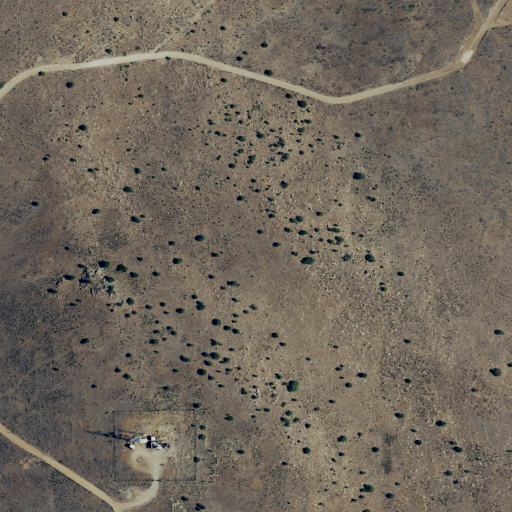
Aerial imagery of mountain in Texas named Elephant Mountain containing shrub and open development